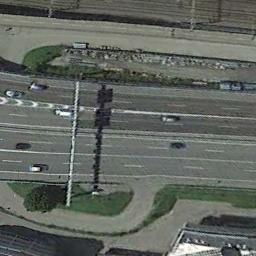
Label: freeway